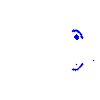
Particle: electron